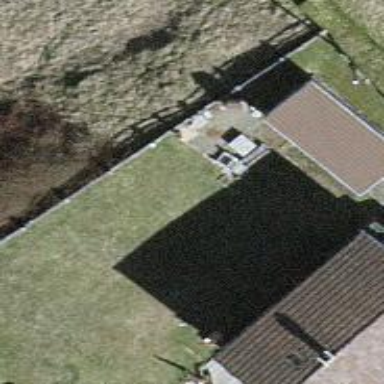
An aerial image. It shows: Garage.